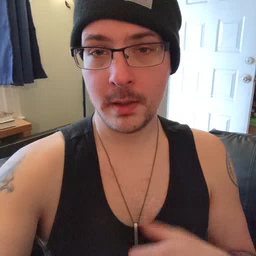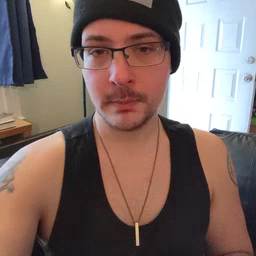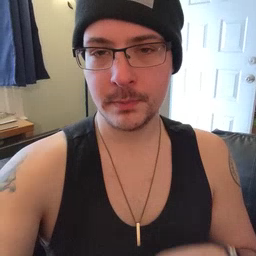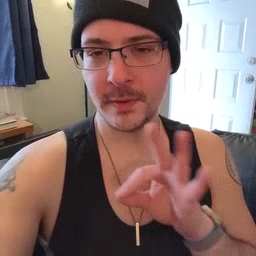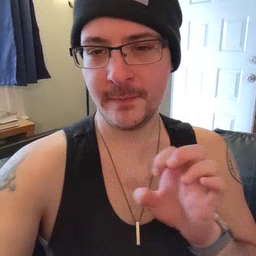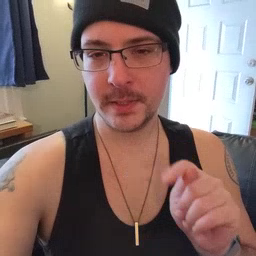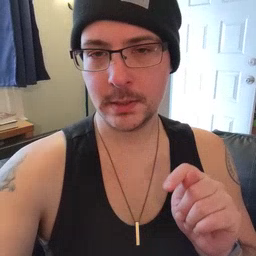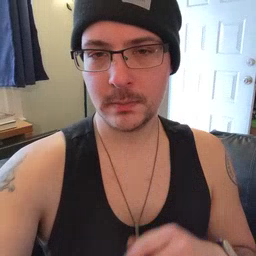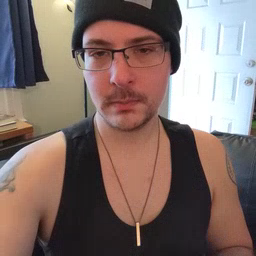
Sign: feet